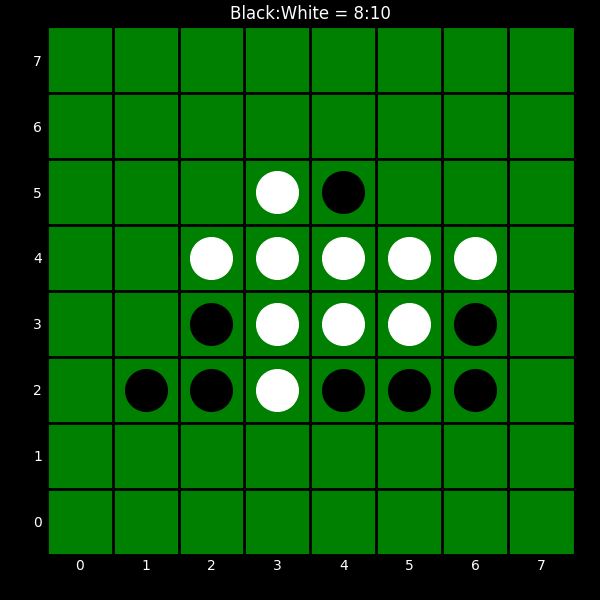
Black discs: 8
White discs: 10